Question:
Yes I click perform changes. I thought obviously finally it'll work right.
That issue show up as warning again and again and again. I AGREED to it. So it should have been changed and all problem should be fixed right? 2 or 3 next compile again, I saw the same warning again and get asked the same thing again.
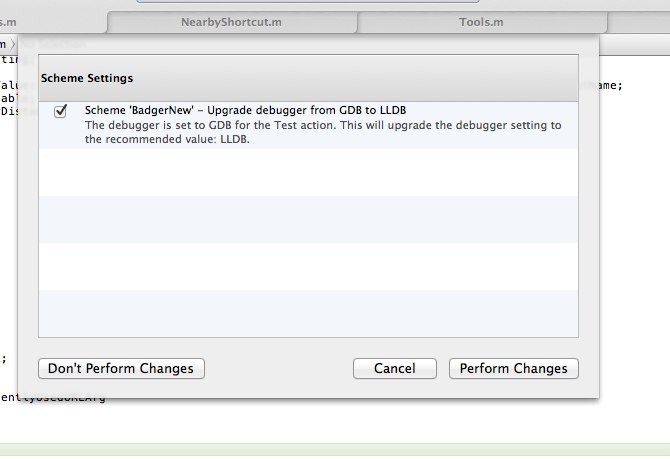
Answer: I had this problem in Xcode 4.3.3. I fixed this by manually editing the appropriate file, using a text editor.
1. Close Xcode.
2. Use Finder to open MyProject.xcodeproj (right-click and select "Show Package Contents").
3. Navigate in Finder down to xcuserdata/[username].xcuserdatad/xcschemes
4. Open MyProject.app.xcscheme in a text editor (right-click and select "Open With")
5. Find the line(s) that read: selectedDebuggerIdentifier = "Xcode.DebuggerFoundation.Debugger.GDB"
and change to
'''
selectedDebuggerIdentifier = "Xcode.DebuggerFoundation.Debugger.LLDB"
'''
Save, close, open XCode. The message should now be gone.